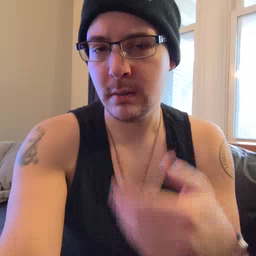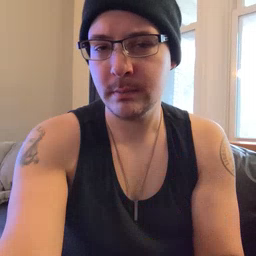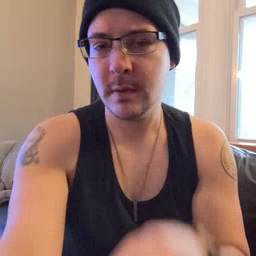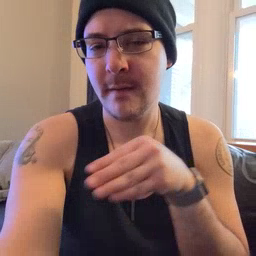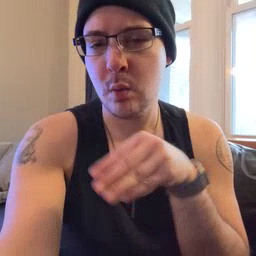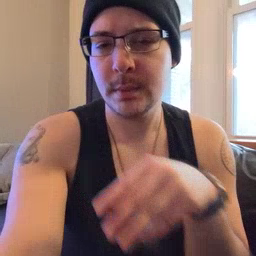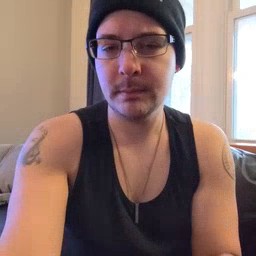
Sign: vacuum